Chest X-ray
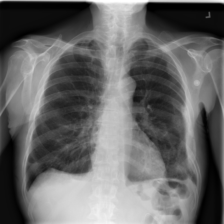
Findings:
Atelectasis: negative
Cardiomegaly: negative
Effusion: negative
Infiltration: negative
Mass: negative
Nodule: negative
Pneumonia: negative
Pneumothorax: negative
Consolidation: negative
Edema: negative
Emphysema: negative
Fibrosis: negative
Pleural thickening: negative
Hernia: negative